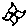
Label: flower